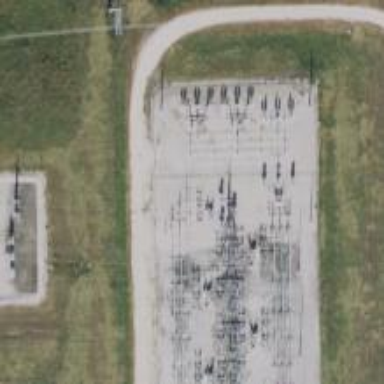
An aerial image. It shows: Switch used for power control.